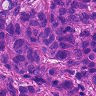
Metastatic tissue present: yes